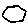
Label: hexagon